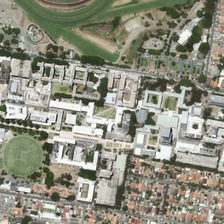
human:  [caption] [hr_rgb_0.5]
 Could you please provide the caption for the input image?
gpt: northwest of the school to a large forest, the south has several wetlands and teaching buildings .

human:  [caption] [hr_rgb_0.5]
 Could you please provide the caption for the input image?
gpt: it have 4% playground with some green grass .

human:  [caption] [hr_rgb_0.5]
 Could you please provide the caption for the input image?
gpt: a building area have many house with white roof .

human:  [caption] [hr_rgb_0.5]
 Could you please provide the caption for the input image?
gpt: a building is in front of the central square, surrounded by dark green trees .

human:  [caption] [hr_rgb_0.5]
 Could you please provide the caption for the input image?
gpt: a building is in front of the central square, surrounded by dark green trees .